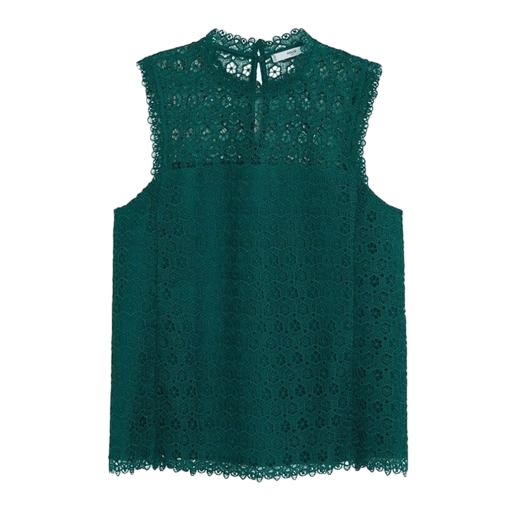
sleeveless top lace, green lace-panel top, sleeveless lace, white background